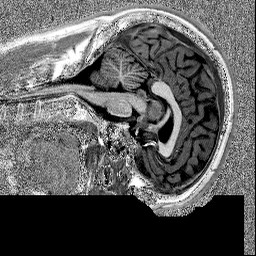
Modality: MP2RAGE
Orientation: sagittal
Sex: male